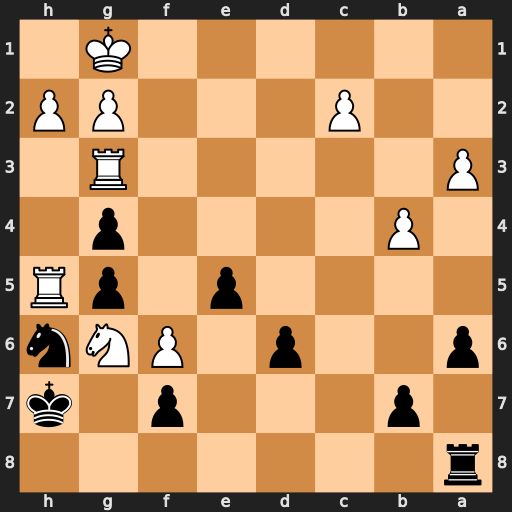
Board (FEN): r7/1p3p1k/p2p1PNn/4p1pR/1P4p1/P5R1/2P3PP/6K1
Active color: b
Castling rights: -
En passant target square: -
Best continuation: Kxg6 Rxh6+ Kxh6